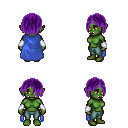
a pixel art fantasy rpg character, female body template, orc, green skin, blue cape, teal pants, purple bangs hairstyle, white cloth bracers, four views (front, back, left, right), 2x2 character sprite sheet, small pixel art, hard edges, no anti-aliasing